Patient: sex M, age 47
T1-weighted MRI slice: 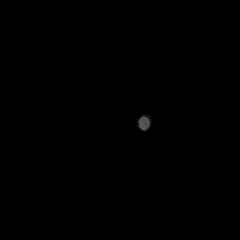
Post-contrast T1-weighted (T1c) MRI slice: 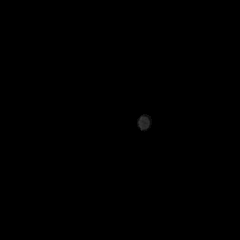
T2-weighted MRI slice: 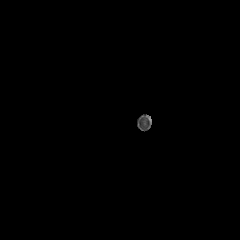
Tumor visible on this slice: no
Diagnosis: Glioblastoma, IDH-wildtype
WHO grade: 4